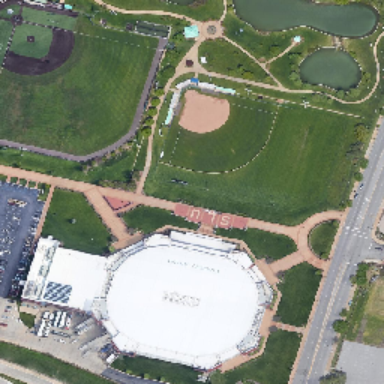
White octagonal buildings are side by side with two baseball fields of different colors .